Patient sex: F
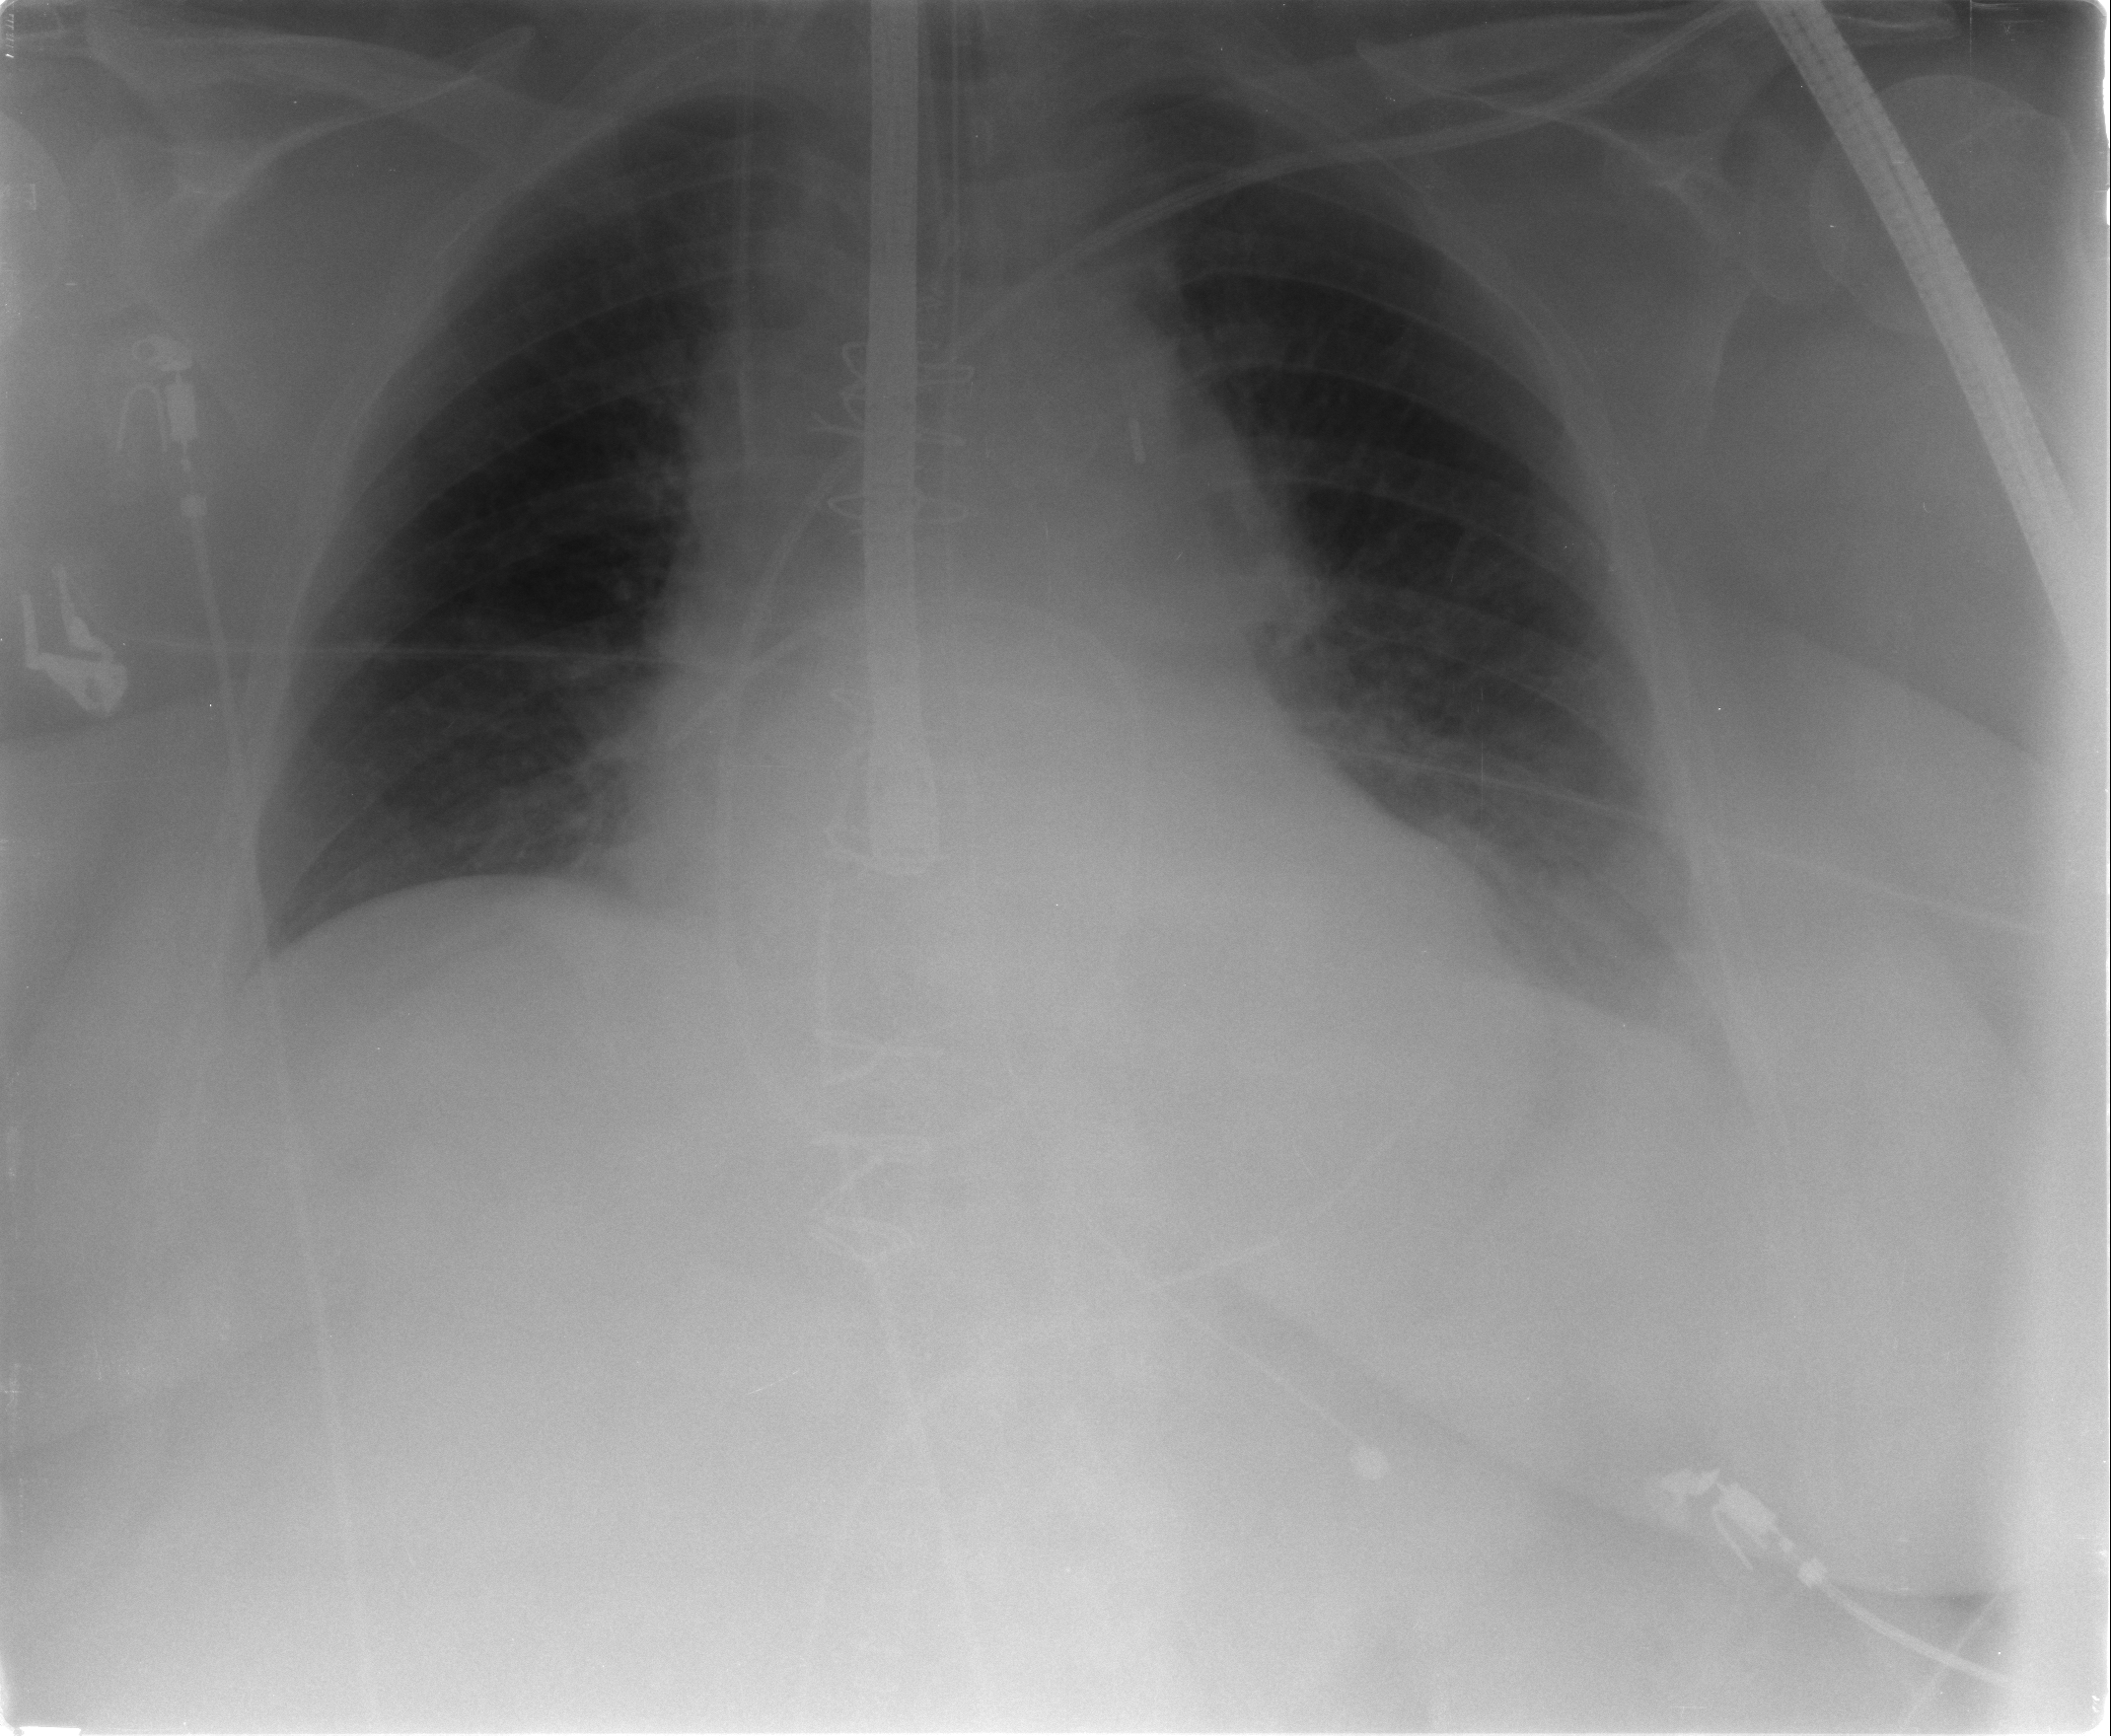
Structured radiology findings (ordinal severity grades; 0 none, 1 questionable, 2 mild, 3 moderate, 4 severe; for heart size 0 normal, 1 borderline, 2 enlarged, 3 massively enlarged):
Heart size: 2
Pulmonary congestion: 0
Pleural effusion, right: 0
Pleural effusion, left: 0
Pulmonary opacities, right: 0
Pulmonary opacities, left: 0
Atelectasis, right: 2
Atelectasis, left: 2